Question: I am trying to get the Rise or Fall in Growth on the number of orders placed (created) this month compared to the prior month.
It should look like this:

'''
SELECT [o].ClientID
,[ru].UnitName
,YEAR(GETDATE()) AS [Current Year]
,[Current Month] =
CASE
WHEN MONTH(GETDATE()) = 1 THEN 'JANUARY'
WHEN MONTH(GETDATE()) = 2 THEN 'FEBRUARY'
WHEN MONTH(GETDATE()) = 3 THEN 'MARCH'
WHEN MONTH(GETDATE()) = 4 THEN 'APRIL'
WHEN MONTH(GETDATE()) = 5 THEN 'MAY'
WHEN MONTH(GETDATE()) = 6 THEN 'JUNE'
WHEN MONTH(GETDATE()) = 7 THEN 'JULY'
WHEN MONTH(GETDATE()) = 8 THEN 'AUGUST'
WHEN MONTH(GETDATE()) = 9 THEN 'SEPTEMBER'
WHEN MONTH(GETDATE()) = 10 THEN 'OCTOBER'
WHEN MONTH(GETDATE()) = 11 THEN 'NOVEMBER'
WHEN MONTH(GETDATE()) = 12 THEN 'DECEMBER'
ELSE NULL
END
,COUNT([o].OrderID) AS [Current Month Orders Placed]
,[Prior Month] =
CASE
WHEN DATEPART(m, DATEADD(m, - 1, getdate())) = 1 THEN 'JANUARY'
WHEN DATEPART(m, DATEADD(m, - 1, getdate())) = 2 THEN 'FEBRUARY'
WHEN DATEPART(m, DATEADD(m, - 1, getdate())) = 3 THEN 'MARCH'
WHEN DATEPART(m, DATEADD(m, - 1, getdate())) = 4 THEN 'APRIL'
WHEN DATEPART(m, DATEADD(m, - 1, getdate())) = 5 THEN 'MAY'
WHEN DATEPART(m, DATEADD(m, - 1, getdate())) = 6 THEN 'JUNE'
WHEN DATEPART(m, DATEADD(m, - 1, getdate())) = 7 THEN 'JULY'
WHEN DATEPART(m, DATEADD(m, - 1, getdate())) = 8 THEN 'AUGUST'
WHEN DATEPART(m, DATEADD(m, - 1, getdate())) = 9 THEN 'SEPTEMBER'
WHEN DATEPART(m, DATEADD(m, - 1, getdate())) = 10 THEN 'OCTOBER'
WHEN DATEPART(m, DATEADD(m, - 1, getdate())) = 11 THEN 'NOVEMBER'
WHEN DATEPART(m, DATEADD(m, - 1, getdate())) = 12 THEN 'DECEMBER'
ELSE NULL
END
,COUNT([o].OrderID) AS [Prior Months Orders Placed]
,[Current Month Orders Placed] * [ Prior Months Orders Placed] AS [Comparison Percentage]
FROM Valuations.dbo.<URL>
INNER JOIN Valuations.dbo.resnet_unit ru(NOLOCK) ON [o].ClientID = ru.UnitId
WHERE YEAR([o].DateCreated) = YEAR(GETDATE())
AND MONTH([o].DateCreated) = MONTH(GETDATE())
GROUP BY MONTH([o].DateCreated)
,[o].ClientID
,[ru].UnitName
'''
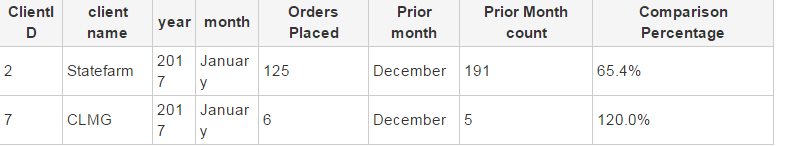
Answer: This should do what you need it to, untested obviously as you have provided no test data.
'''
SELECT [o].ClientID
,[ru].UnitName
,YEAR(GETDATE()) AS [Current Year]
,[Current Month] = dateName(MM,GetDate())
,sum(case when [o].DateCreated >= dateadd(m,datediff(m,0,getdate()),0) -- First day of this month
and [o].DateCreated < dateadd(m,datediff(m,0,getdate())+1,0) -- First day of next month
then 1
else 0
end) AS [Current Month Orders Placed]
,[Prior Month] = dateName(MM,dateadd(MM,-1,GetDate()))
,sum(case when [o].DateCreated >= dateadd(m,datediff(m,0,getdate())-1,0) -- First day of last month
and [o].DateCreated < dateadd(m,datediff(m,0,getdate()),0) -- First day of this month
then 1
else 0
end) AS [Prior Months Orders Placed]
--Current Month Orders Placed
,isnull(sum(case when [o].DateCreated >= dateadd(m,datediff(m,0,getdate()),0) -- First day of this month
and [o].DateCreated < dateadd(m,datediff(m,0,getdate())+1,0) -- First day of next month
then 1. -- Decimal points ensure the percentage division works by not returning integer values.
else 0.
end)
--Prior Months Orders Placed
/ nullif(sum(case when [o].DateCreated >= dateadd(m,datediff(m,0,getdate())-1,0) -- First day of last month
and [o].DateCreated < dateadd(m,datediff(m,0,getdate()),0) -- First day of this month
then 1.
else 0.
end),0),0) AS [Comparison Percentage]
FROM Valuations.dbo.<URL>
INNER JOIN Valuations.dbo.resnet_unit ru(NOLOCK) ON [o].ClientID = ru.UnitId
WHERE [o].DateCreated >= dateadd(m,datediff(m,0,getdate())-1,0) -- First day of last month
and [o].DateCreated < dateadd(m,datediff(m,0,getdate())+1,0) -- First day of next month
GROUP BY [o].ClientID
,[ru].UnitName
'''